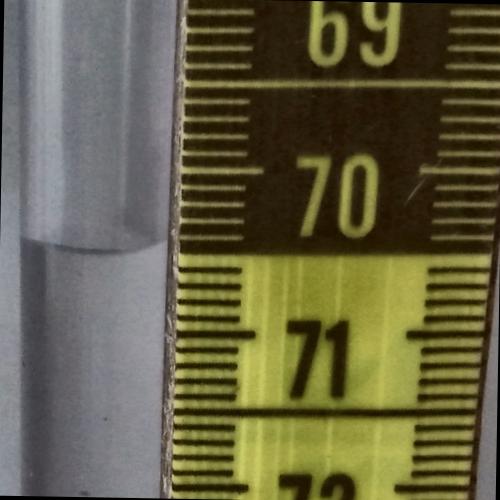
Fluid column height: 70.5 cm